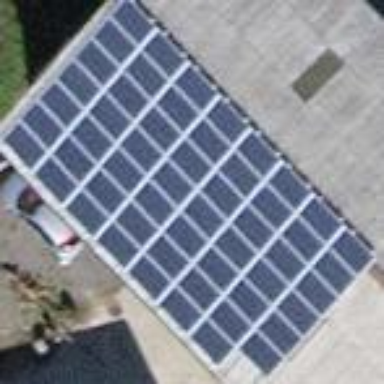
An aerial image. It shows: Solar power generator using photovoltaic panels.